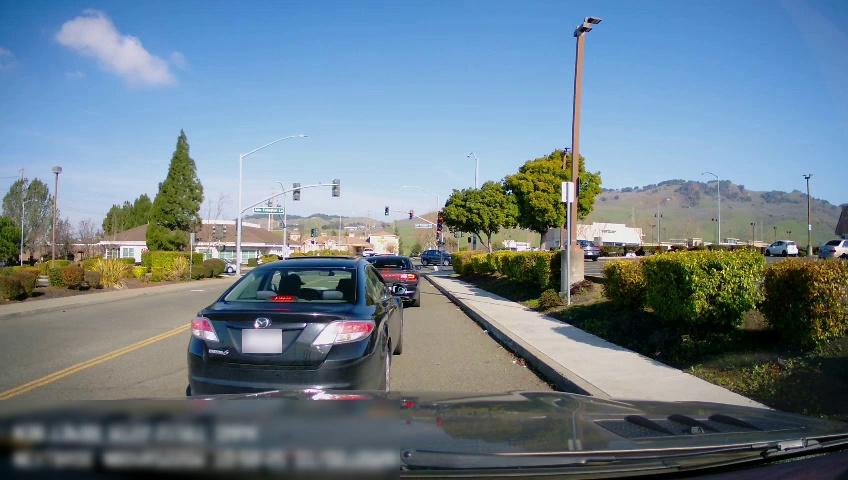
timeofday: Day
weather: Sunny
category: Drivable Space
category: Vehicles | SUV
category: Vehicles | Car
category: Vehicles | Car
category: Vehicles | Car
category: Vehicles | Car
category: Vehicles | Car
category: Vehicles | Car
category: Vehicles | Car
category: Lanes | Current Lane
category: Lanes | Alternate Lane
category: Traffic | Signs
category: Traffic | Lights
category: Traffic | Lights
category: Traffic | Lights
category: Traffic | Lights
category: Traffic | Lights
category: Traffic | Signs
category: Traffic | Signs
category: Traffic | Lights
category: Traffic | Lights
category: Traffic | Signs
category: Traffic | Lights
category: Traffic | Lights